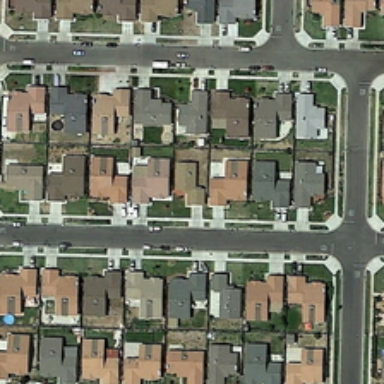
Many buildings and green meadows are in a dense residential area .